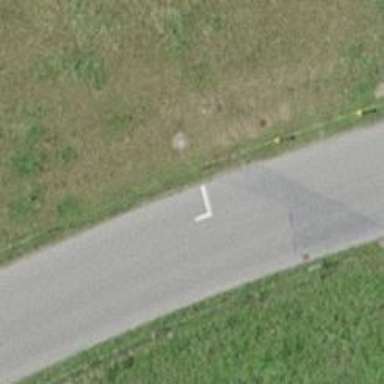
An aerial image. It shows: Residential road with asphalt surface. There is left lane designated for parking.